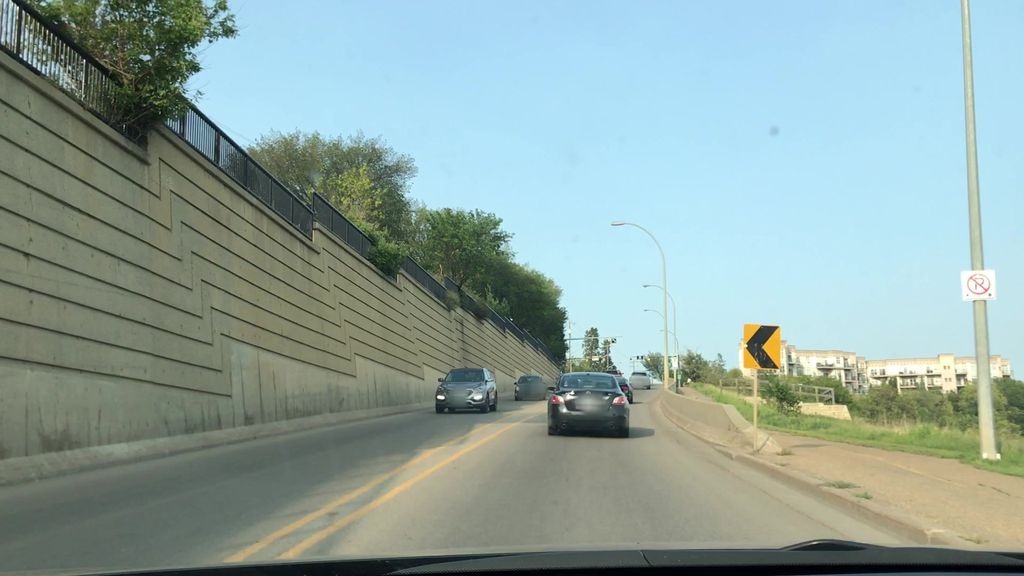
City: edmonton